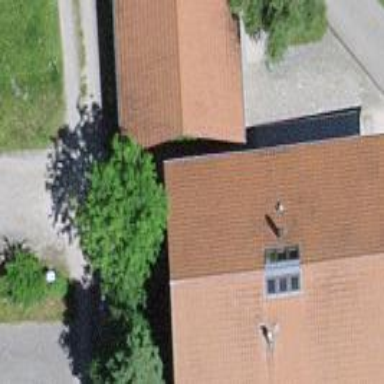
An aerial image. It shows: Residential building with gabled roof.